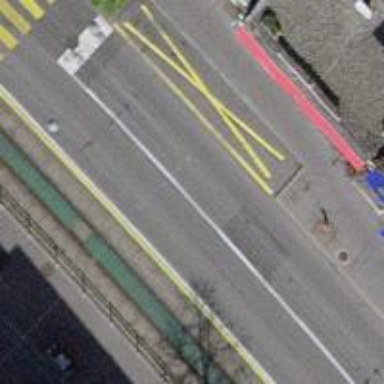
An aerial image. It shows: Bus stop for trolleybuses with designated stop position.